Chest X-ray. View position: AP
Patient age: 38
Patient sex: M
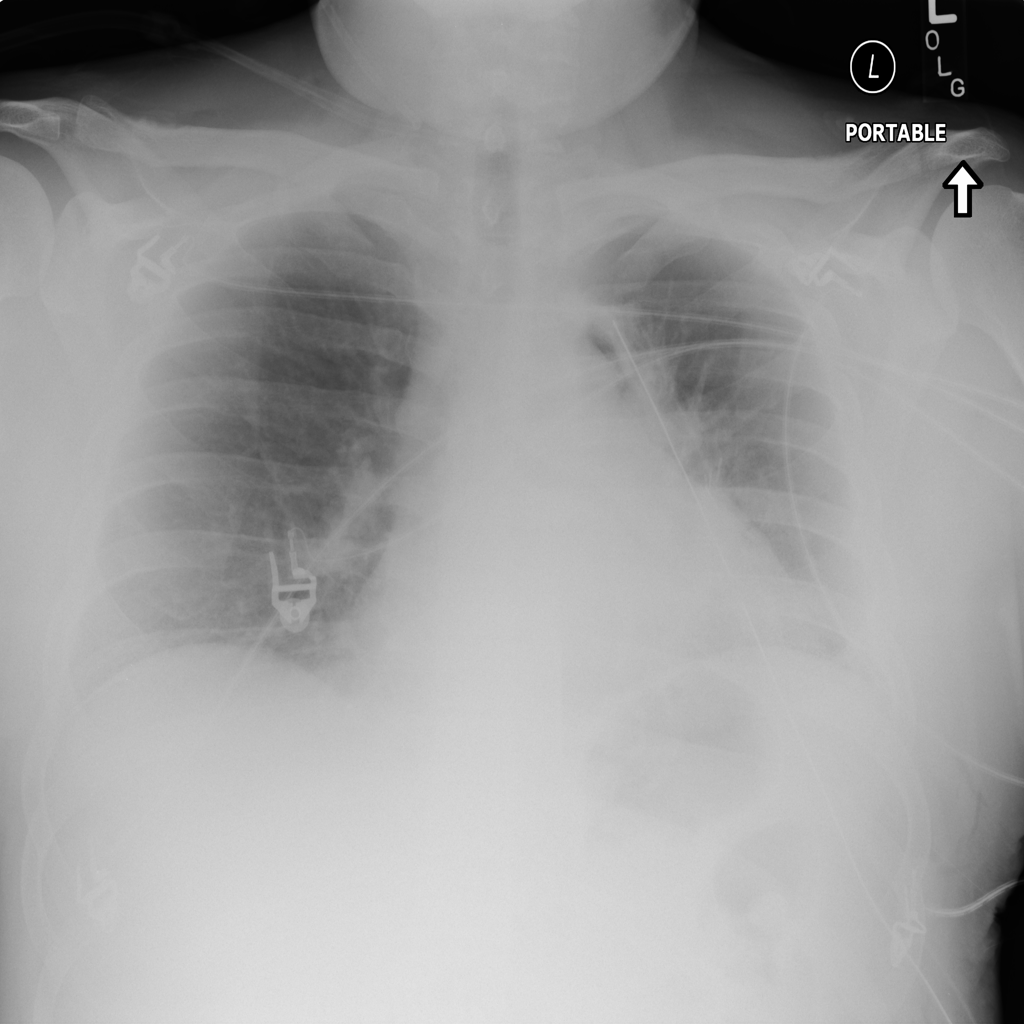
Finding: Pneumothorax